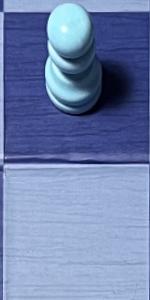
Label: Empty